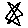
Label: star